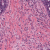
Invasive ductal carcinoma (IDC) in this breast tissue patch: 0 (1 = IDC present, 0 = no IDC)